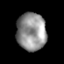
Tissue: prostate
Cell type: T cells
Senescence score: 0.3134
Nuclear area (px): 1084
Mean DAPI intensity: 145.994